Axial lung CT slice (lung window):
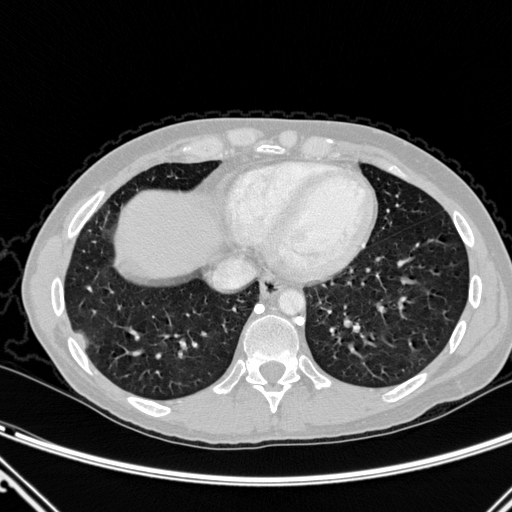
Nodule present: no